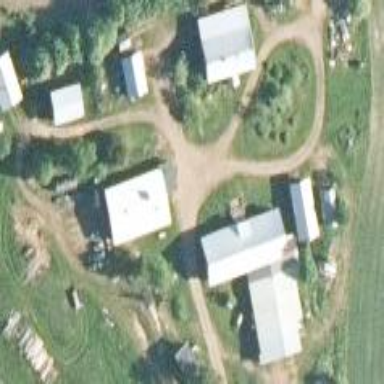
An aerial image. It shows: Farmyard area.